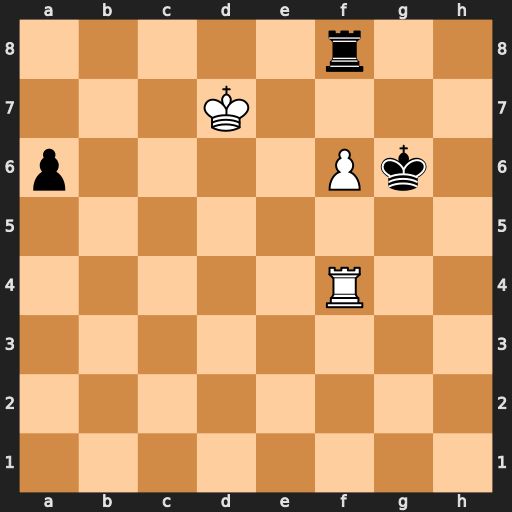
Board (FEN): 5r2/3K4/p4Pk1/8/5R2/8/8/8
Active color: w
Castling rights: -
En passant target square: -
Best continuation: Ke7 Rf7+ Ke6